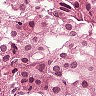
Metastatic tissue present: yes